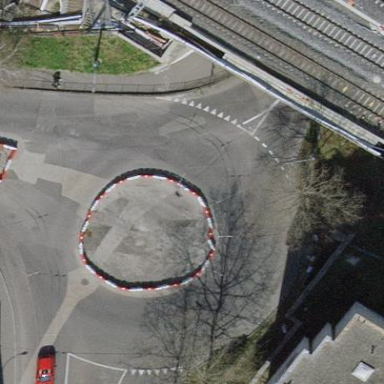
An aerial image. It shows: Tertiary road with asphalt surface leading to roundabout.